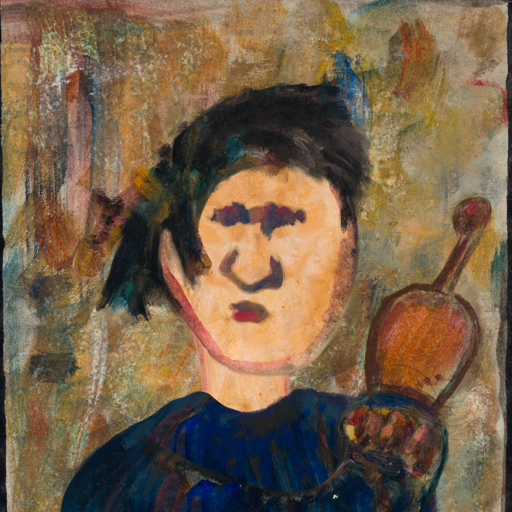
Background: Pipe, Head And Neck Front: Childish, Face Front: In_The_Sun, Bust: Pipe, Hair Front: Pipe, Head Accessory: Blank, Second Necklace: Blank, Necklace: Blank, Baby: Blank